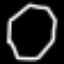
Label: octagon